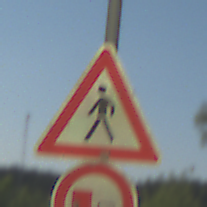
Verkehrszeichen: FussgaengerRechts
Zusatzzeichen unten: UeberholverbotKraftfahrzeuge
Umgebung: Outdoor, Nature
Tageszeit: MorningAfternoon
Wetter: Clear
Licht: Natural
Jahreszeit: NotSpecified
Kontrast: HighContrast